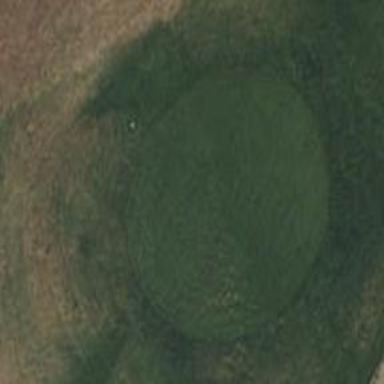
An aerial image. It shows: Golf tee.